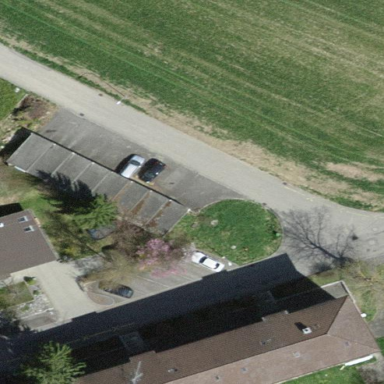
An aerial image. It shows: Group of garages.